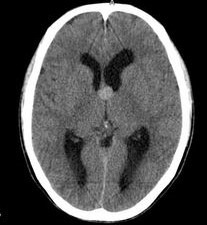
Label: notumor